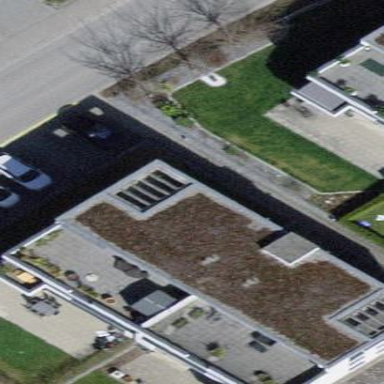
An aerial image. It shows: Flat-roofed apartment building.